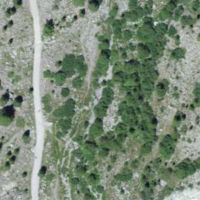
EUNIS habitat code: 47
Species observed at this site:
Papilio machaon
Campanula scheuchzeri
Chamaenerion dodonaei